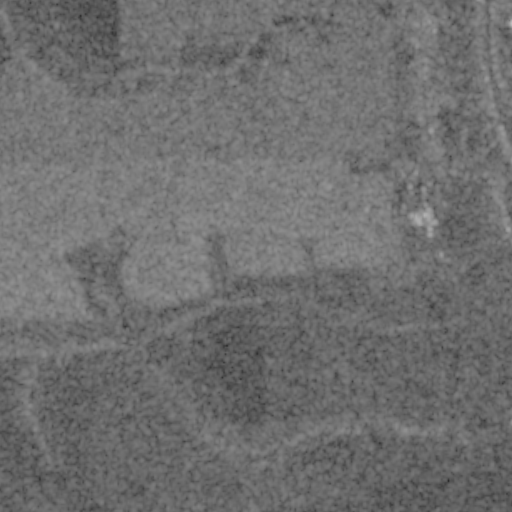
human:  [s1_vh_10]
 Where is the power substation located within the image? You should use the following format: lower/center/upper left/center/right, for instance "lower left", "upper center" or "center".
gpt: The power substation is located in the center right of the image.
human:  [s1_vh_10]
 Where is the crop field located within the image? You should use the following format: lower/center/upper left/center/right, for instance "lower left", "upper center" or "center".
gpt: There is no crop field in the image.

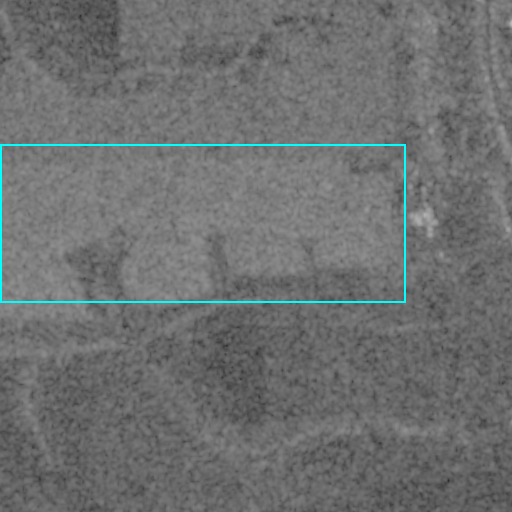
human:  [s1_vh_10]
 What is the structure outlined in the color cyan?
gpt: The structure outlined in cyan is a crop field.
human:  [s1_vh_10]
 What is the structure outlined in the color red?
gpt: There is no red outline.